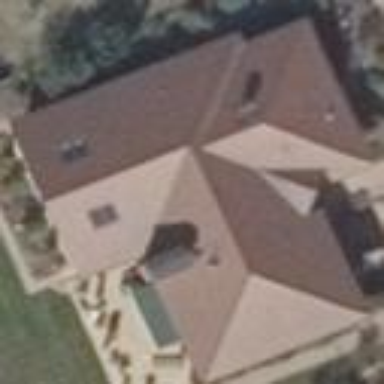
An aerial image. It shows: Detached building with hipped roof.